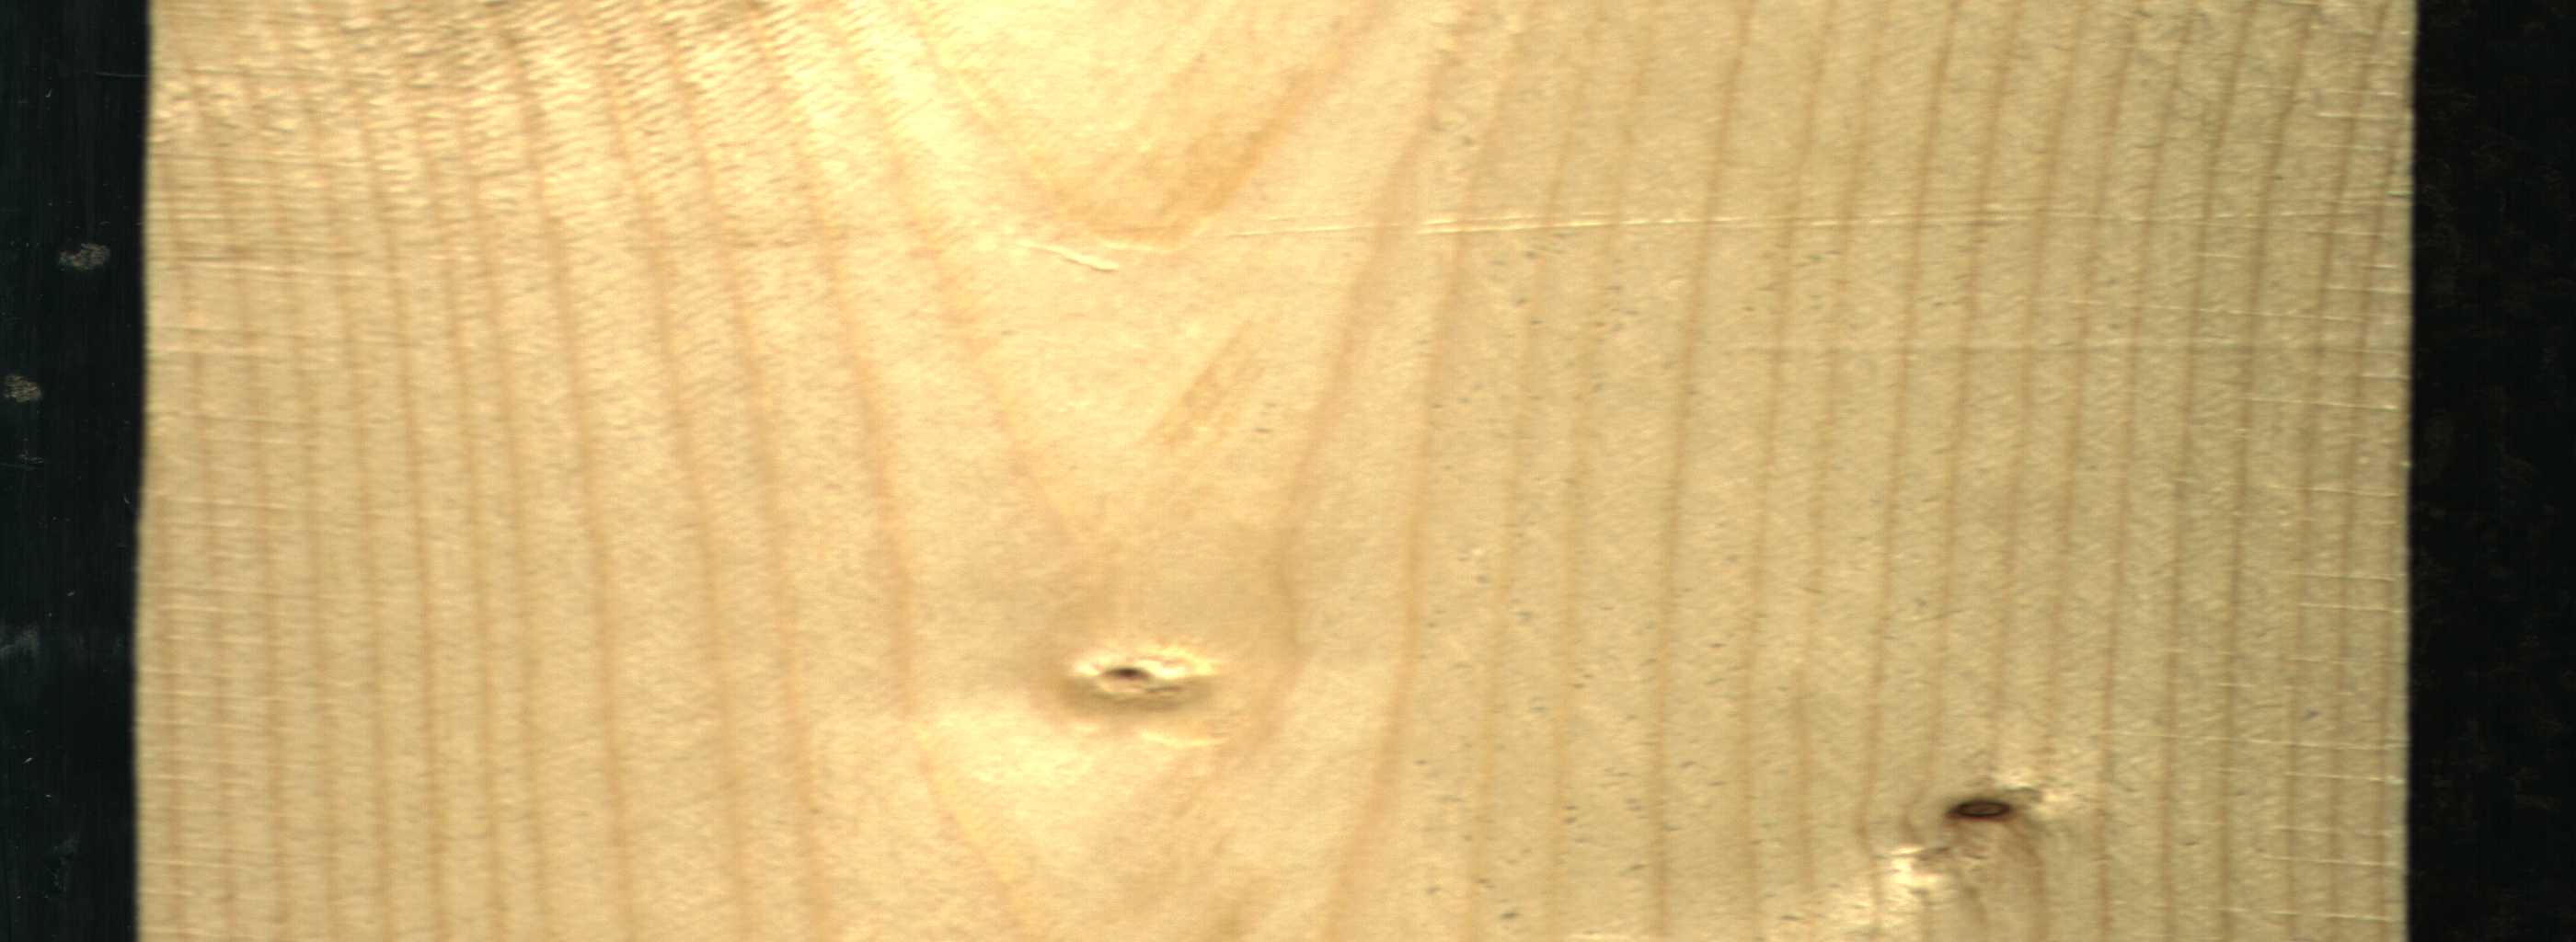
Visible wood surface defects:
Dead_Knot
Live_Knot